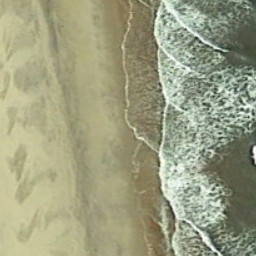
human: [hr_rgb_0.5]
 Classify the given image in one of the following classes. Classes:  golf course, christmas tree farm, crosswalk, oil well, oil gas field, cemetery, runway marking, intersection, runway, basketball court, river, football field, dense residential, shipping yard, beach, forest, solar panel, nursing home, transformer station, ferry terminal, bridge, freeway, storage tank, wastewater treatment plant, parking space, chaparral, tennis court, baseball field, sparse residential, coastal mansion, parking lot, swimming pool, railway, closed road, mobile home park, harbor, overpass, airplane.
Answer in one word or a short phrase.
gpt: beach